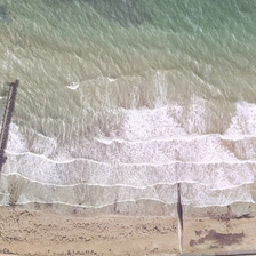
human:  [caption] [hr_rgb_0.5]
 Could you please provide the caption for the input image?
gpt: The white waves of the green ocean near the yellow beach.

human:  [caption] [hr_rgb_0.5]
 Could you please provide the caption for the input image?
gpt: The white waves of the green ocean approach the yellow beach.

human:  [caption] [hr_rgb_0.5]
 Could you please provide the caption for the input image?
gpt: The waves hit the breakwater.

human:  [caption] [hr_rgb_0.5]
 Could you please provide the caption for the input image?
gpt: The waves beat against the breakwater.

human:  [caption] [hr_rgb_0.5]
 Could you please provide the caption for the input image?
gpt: The white waves of the green ocean cling to the yellow sand beach.